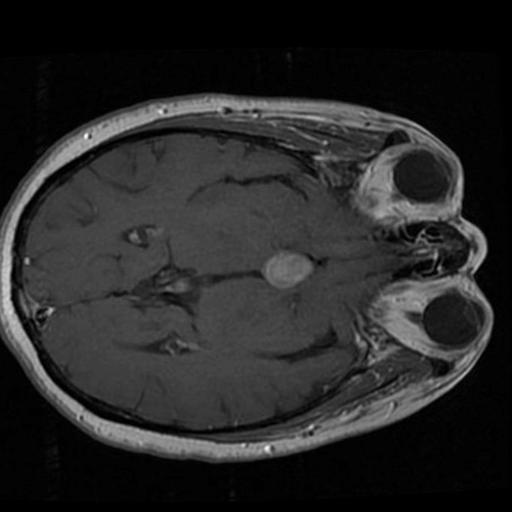
Label: brain_tumor